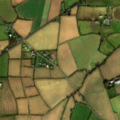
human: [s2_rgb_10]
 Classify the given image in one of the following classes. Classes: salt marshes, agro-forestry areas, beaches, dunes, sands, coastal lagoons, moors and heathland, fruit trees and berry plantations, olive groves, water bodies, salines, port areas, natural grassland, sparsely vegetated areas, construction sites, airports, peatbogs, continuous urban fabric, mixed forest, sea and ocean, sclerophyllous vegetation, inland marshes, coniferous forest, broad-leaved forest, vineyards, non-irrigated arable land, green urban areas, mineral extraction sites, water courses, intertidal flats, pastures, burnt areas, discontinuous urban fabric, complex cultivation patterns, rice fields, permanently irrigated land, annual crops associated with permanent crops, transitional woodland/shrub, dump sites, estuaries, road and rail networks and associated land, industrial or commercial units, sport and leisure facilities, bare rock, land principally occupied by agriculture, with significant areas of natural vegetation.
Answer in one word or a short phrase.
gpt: non-irrigated arable land, pastures